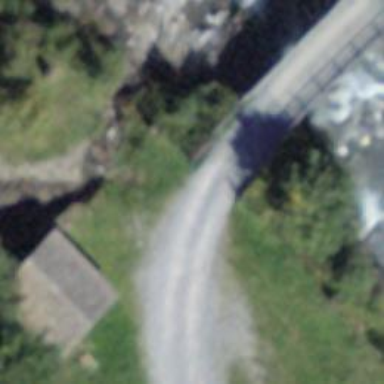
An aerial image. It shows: Track road on bridge with grade 1 track type.